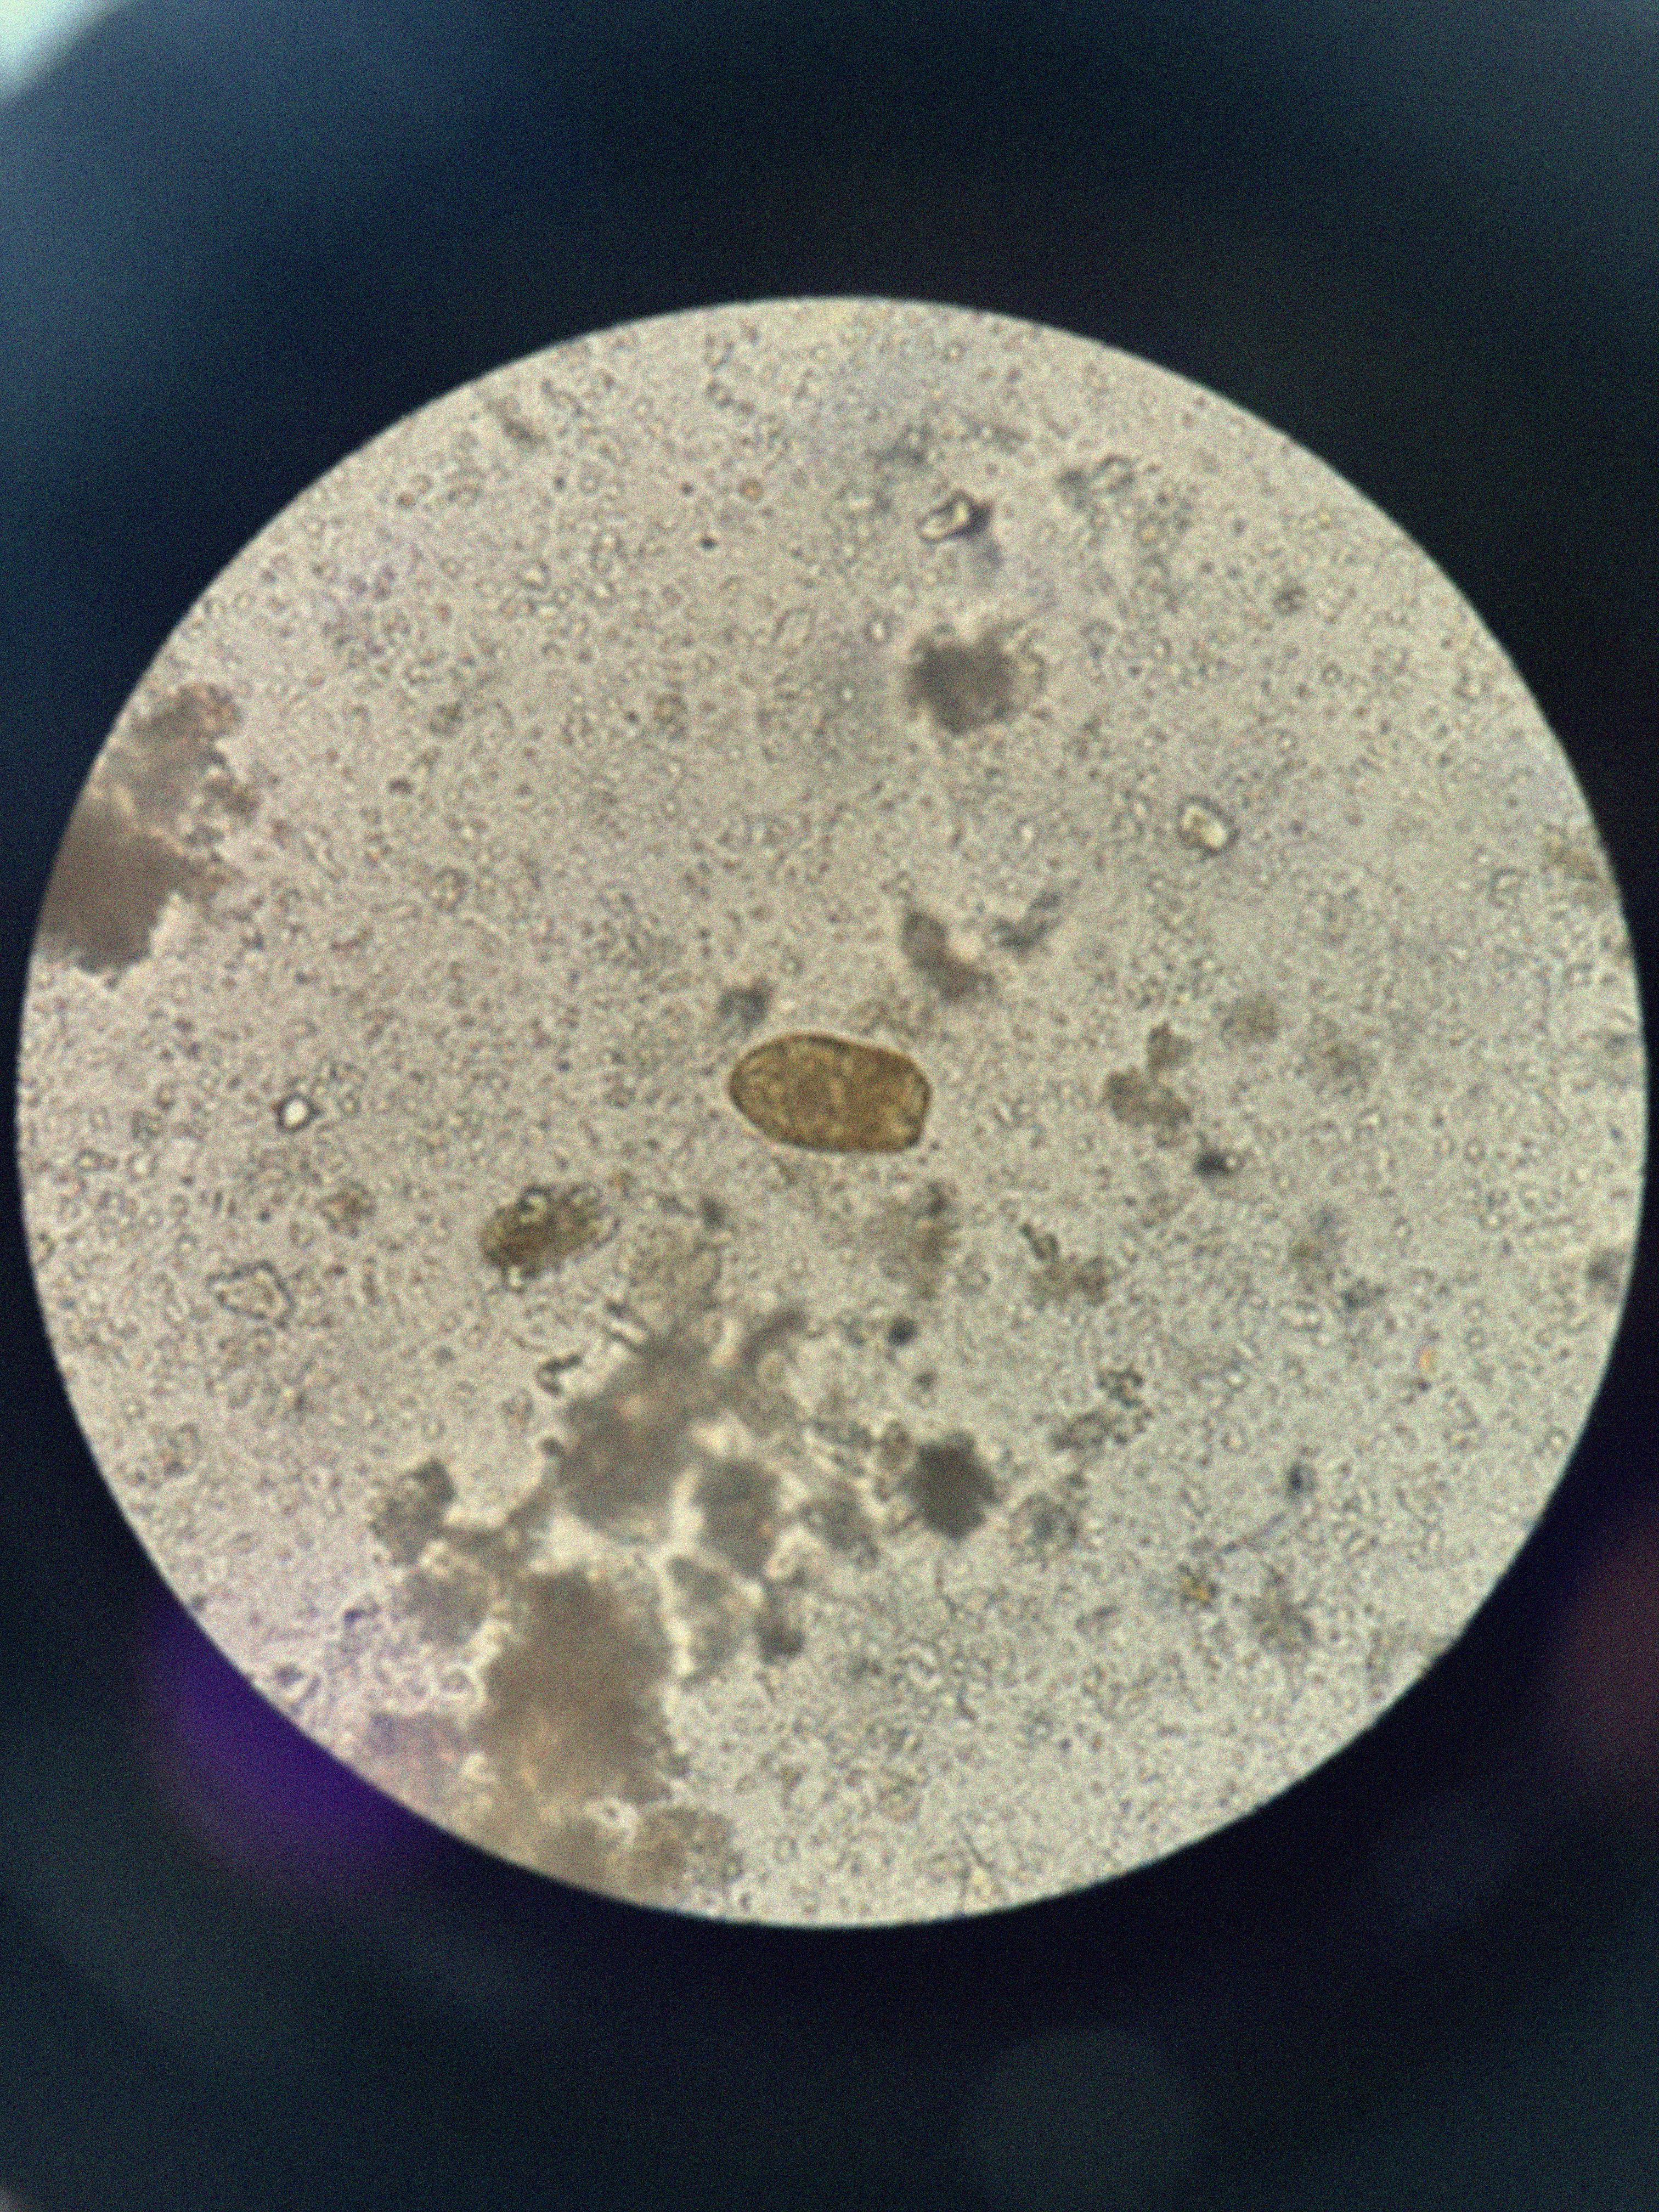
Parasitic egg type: Paragonimus spp